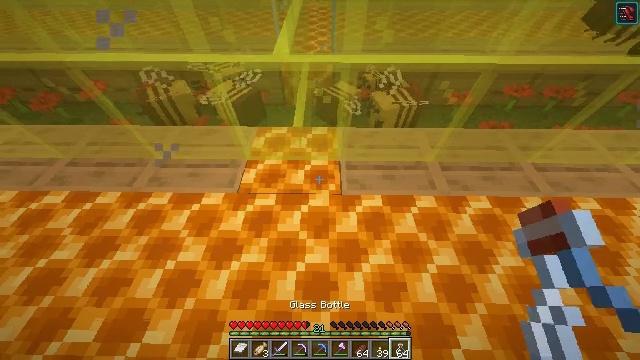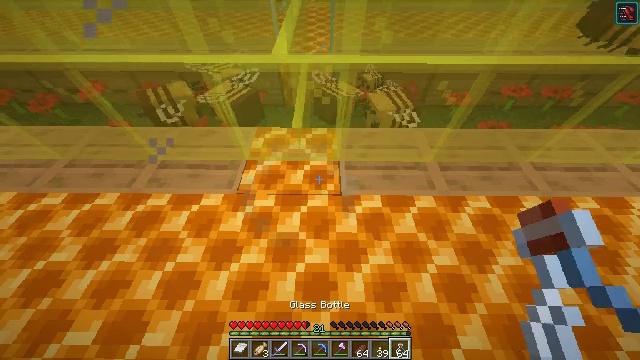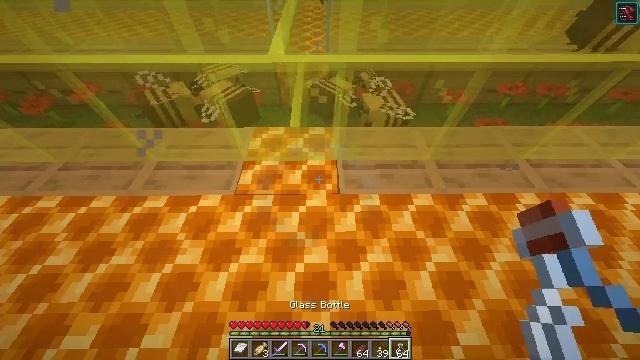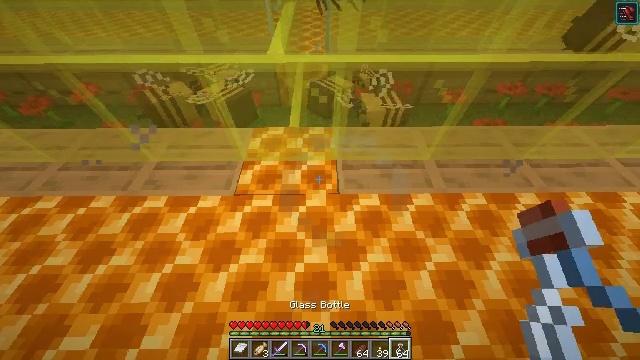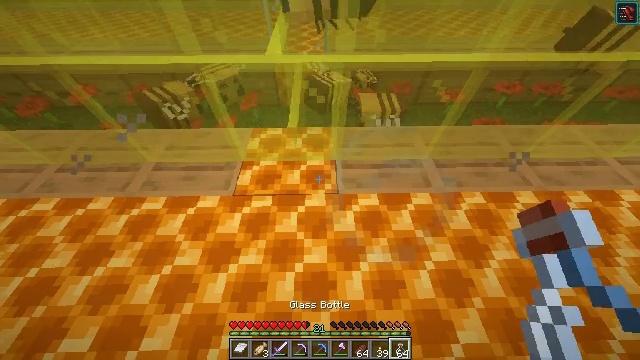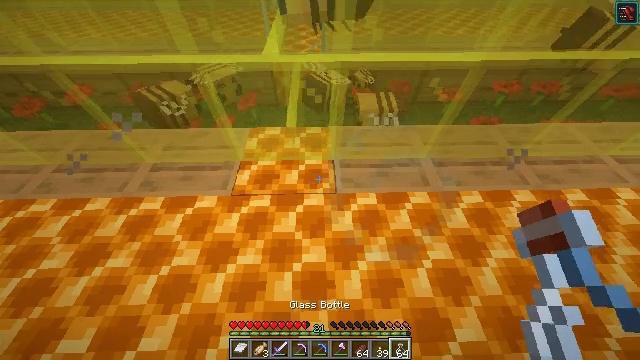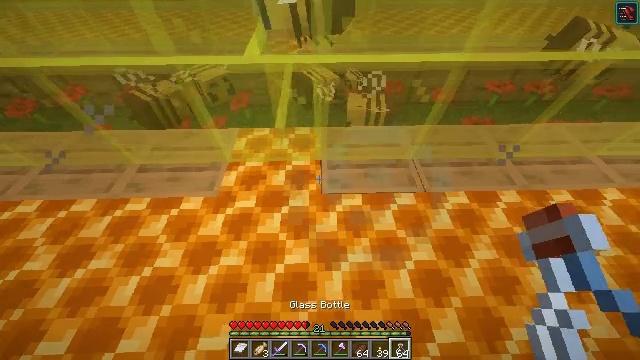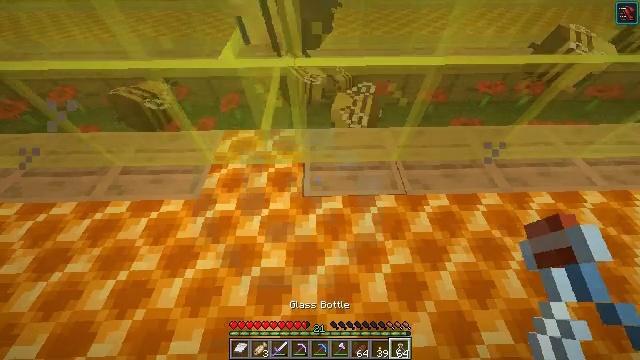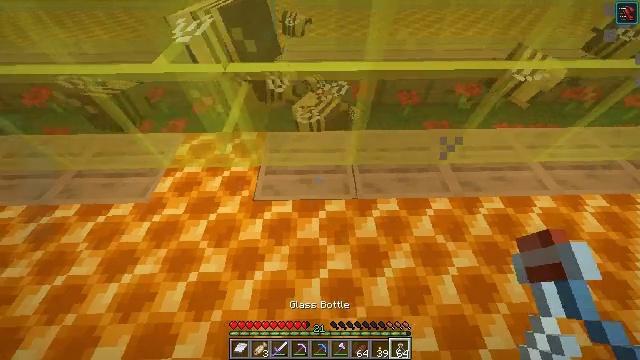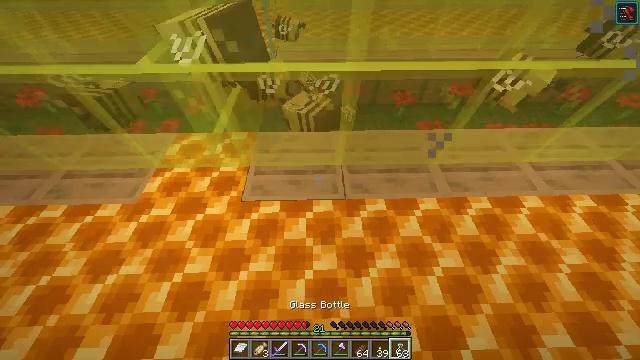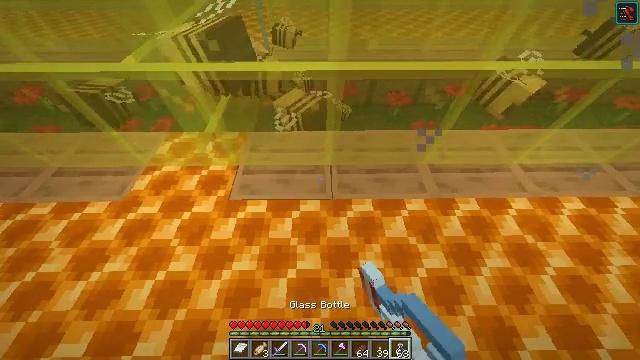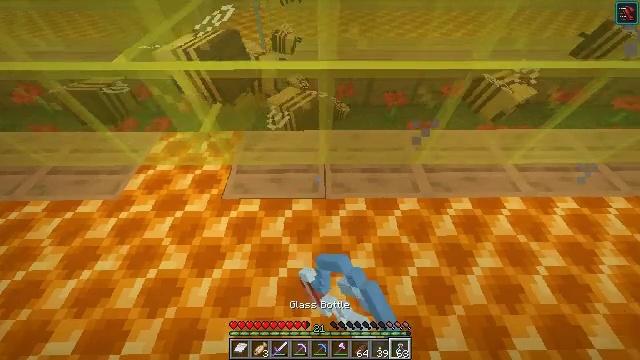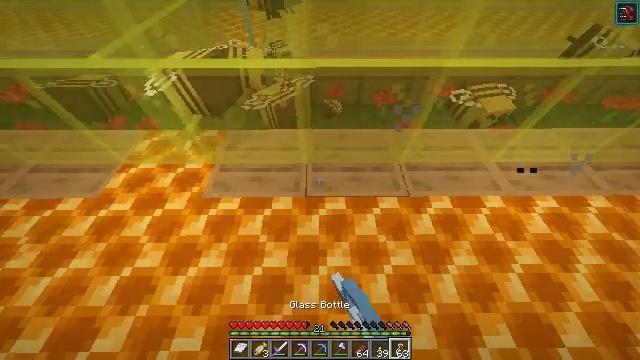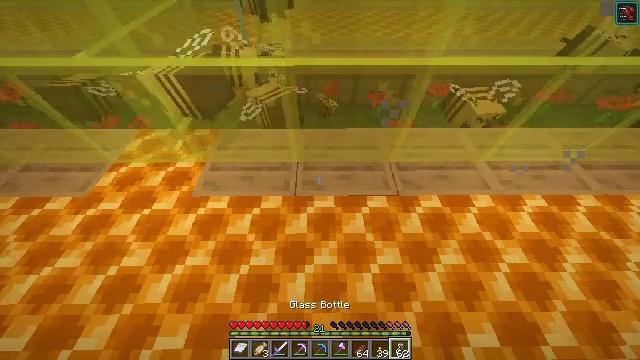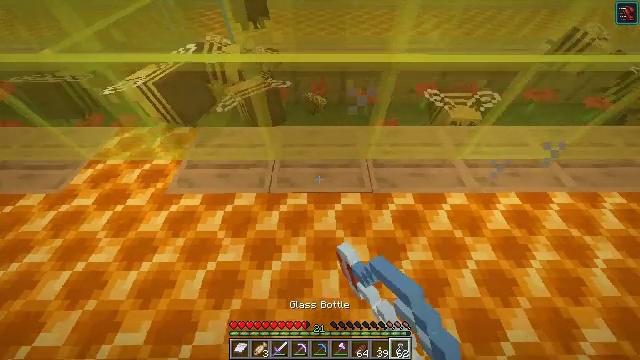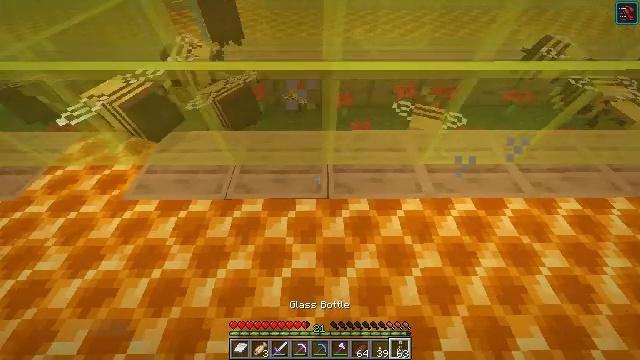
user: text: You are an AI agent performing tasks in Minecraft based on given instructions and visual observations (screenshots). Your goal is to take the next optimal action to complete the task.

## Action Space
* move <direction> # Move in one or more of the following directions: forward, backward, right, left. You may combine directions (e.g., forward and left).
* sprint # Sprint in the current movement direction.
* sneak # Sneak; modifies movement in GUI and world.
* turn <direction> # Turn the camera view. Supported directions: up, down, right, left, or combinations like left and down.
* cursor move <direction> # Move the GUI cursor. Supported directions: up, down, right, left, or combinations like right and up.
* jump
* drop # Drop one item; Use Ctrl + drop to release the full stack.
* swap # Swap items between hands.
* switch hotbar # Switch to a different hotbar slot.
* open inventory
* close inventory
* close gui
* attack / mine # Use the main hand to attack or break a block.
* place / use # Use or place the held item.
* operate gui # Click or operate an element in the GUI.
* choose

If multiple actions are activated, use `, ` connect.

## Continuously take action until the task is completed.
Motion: motion action
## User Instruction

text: Combine honey bottles to make a honey block.
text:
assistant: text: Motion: no_op
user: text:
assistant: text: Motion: no_op
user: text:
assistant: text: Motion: no_op
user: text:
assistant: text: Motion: no_op
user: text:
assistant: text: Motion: move right, use / place
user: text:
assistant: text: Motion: move right, use / place
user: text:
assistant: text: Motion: move right, use / place
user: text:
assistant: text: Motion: move right, use / place
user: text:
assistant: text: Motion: use / place
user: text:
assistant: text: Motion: use / place
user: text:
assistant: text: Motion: use / place
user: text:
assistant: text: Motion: move right, use / place
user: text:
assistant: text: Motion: move right, use / place
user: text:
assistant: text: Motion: move right, use / place
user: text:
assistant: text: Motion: move right, use / place
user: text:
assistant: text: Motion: move right, use / place
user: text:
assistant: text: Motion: use / place
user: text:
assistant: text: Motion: use / place
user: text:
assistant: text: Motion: move right, use / place
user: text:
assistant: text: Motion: move right, use / place
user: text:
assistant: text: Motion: move right, use / place
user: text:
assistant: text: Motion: move right, use / place
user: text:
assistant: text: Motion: use / place
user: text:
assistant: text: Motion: use / place
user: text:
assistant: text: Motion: move right, use / place
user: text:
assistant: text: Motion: move right, use / place
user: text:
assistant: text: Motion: move right, use / place
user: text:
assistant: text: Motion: move right, use / place
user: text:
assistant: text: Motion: use / place
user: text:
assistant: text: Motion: use / place